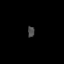
Tissue: prostate
Cell type: Endothelial cells
Senescence score: 0.3568
Nuclear area (px): 73
Mean DAPI intensity: 72.397